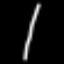
Label: line